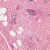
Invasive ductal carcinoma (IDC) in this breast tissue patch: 0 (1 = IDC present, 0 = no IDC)